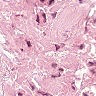
Metastatic tissue present: no